Question: i am following a tutorial to create an OOP based login system.I did everything accordingly but while creating pdo i am getting an error in DB.php file in line 15.Can't figure out the reason for this error.Been stuck there for some time.Can anyone help me out with this error .The code might look long but it is a piece of cake for you i promise.There are FOUR php files.
1.init.php file holds the ingredients to create a new PDO() object.
2.config.php file is used to get data from init.php file as string is passed to it as ('mysql/host') type and use explode() function to extract data from it.
2.DB.php file is used to connect to database.
The error i am getting is

DB.php file:
'''
class DB{
private $_instance=null;
private $pdo,
$query,
$error=false,
$results,
$count=0;
private function __construct(){
try{
$this->$pdo=new PDO('mysql:host='.Config::get('mysql/host').';dbname='.Config::get('mysql/db'),Config::get('mysql/user'),Config::get('mysql/password'));
}catch(PDOException as $e){
echo $e->getMessage();
}
}
public static function getInstance(){
if(!isset(self::$_instance)){
self::$_instance=new DB();
}
return self::$_instance;
}
}
'''
Config.php file:
'''
class Config{
public static function get($path){
if($path){
$config=$GLOBALS['config'];
$arr=explode('/',$path);
foreach($arr as $bit){
if(isset($config[$bit])){
$config=$config[$bit];
}
}
return $config;
}
}
}
'''
init.php file:
'''
session_start();
$GLOBALS['config']=array(
'mysql'=>array(
'host' => 'localhost',
'db' => 'login',
'user' => 'root',
'password' => ''
)
);
spl_autoload_register(function($class){
require_once 'c:/xampp/htdocs/login/classes/'.$class.'.php';
});
require_once 'c:/xampp/htdocs/login/function/sanitize.php';
'''
index.php file:
'''
require_once 'c:/xampp/htdocs/login/core/init.php';
DB::getInstance()->query('SELECT name FROM table WHERE id=1');
'''
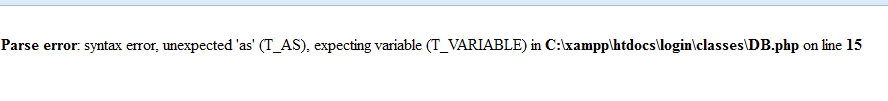
Answer: Your error message is a Parse Error. This means the PHP interpreter/processor/program tried to read your file, but found a syntax error, and had to stop. If you look at Line 15 of DB.php (per the error message)
'''
}catch(PDOException as $e){
'''
You'll see the problem. This isn't valid PHP syntax -- you probably want
'''
}catch(PDOException $e){
'''
The 'PDOException' bit of that is a a class type hint for the exception handling code -- there's no need to use the 'as'.